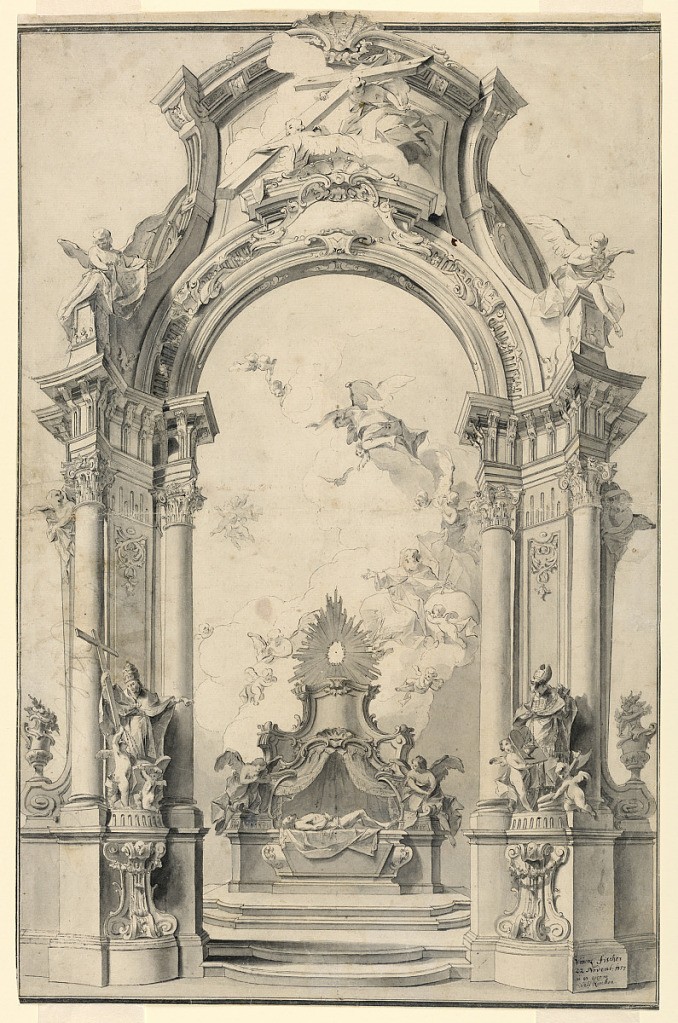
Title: Design for an Easter Sepulchre
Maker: Vinzenz Fischer, German, 1729 - 1810
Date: ca. 1757
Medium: Pen and ink, brush and grey watercolor on light brown paper.
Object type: Drawing
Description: Framed by an arch, with below, at left, the groups of a pope with the cross, two angels, and at right the high priest, with two angels, supporting respectively the tablets of the Law and an axe, and above two angels with respectively the Veronica and the Crown of Thorns. In the pediment are two angels in clouds, supporting the cross. Inside, upon four steps, stands the sepulchre, with Christ lying upon the sarcophagus. Two angels kneel in the architecture. Above it is a glory, evidently as background for the monstrance. In the background are clouds with angels, and God the Father. Written below, at right, upon a base: "Vincenz Fischer / 22 Novemb: 1757 / in 8 giorni / Waldkirchen. Framing lines.